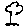
Label: tree